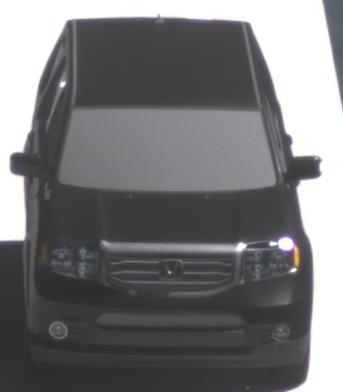
Make: Honda
Model: Pilot
Detailed model: Gen. 2 Facelift
Model produced from: 2012
Model produced until: 2015
Doors: 5
Color: black
Road condition: dry road
Daytime: midday
Contrast: high contrast